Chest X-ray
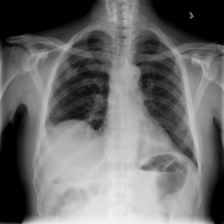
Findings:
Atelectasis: positive
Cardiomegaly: negative
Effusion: positive
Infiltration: negative
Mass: negative
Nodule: negative
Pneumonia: negative
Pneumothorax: negative
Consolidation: negative
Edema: negative
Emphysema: negative
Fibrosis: negative
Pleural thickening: negative
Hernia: negative